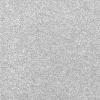
Atmospheric dust classification: dusty